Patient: sex M, age 62
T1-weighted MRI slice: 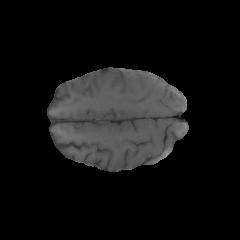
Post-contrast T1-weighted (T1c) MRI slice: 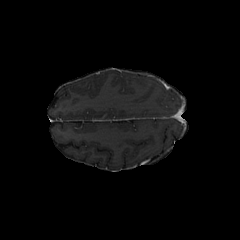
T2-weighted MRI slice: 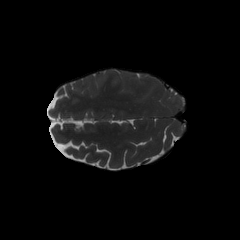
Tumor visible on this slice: no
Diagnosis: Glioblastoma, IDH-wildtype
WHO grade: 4